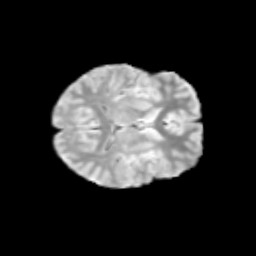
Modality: T2w
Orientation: axial
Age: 10
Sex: male
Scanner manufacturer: siemens
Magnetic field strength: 3 T
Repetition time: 3.8 s
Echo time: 0.07 s